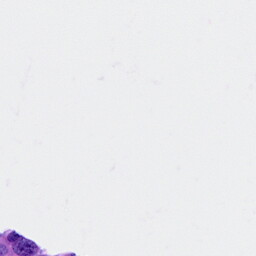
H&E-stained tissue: Ovarian